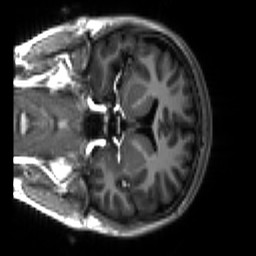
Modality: T1w
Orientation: coronal
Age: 18
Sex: male
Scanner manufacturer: siemens
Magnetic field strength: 3 T
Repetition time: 2.3 s
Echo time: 0.00267 s